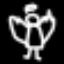
Label: angel